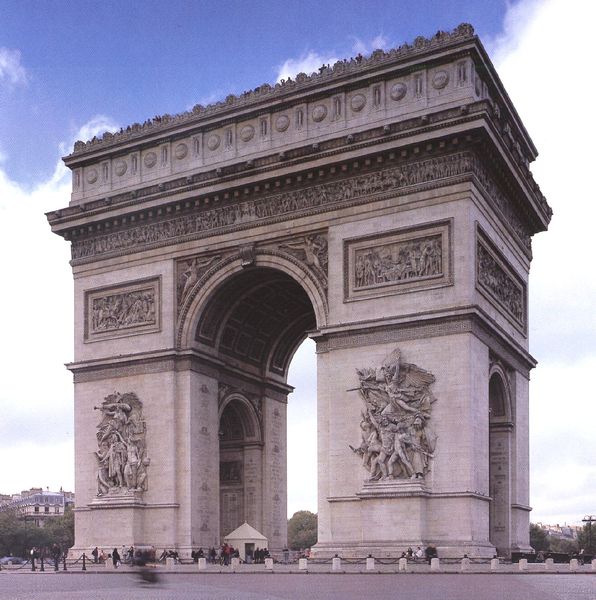
Titel: Arc de Triomphe de l’Étoile in Paris
Künstler: Jean-Francois-Thérèse Chalgrin
Standort: Paris, Arc de Triomphe de l’Etoile (EU - F - Ile-de-France)
Schlagwörter: blau, himmel, weiß, wolken, menschen, frau, grau, paris, schwarz, strasse, haus, weg, leute, architektur, stein, engel, bogen, tag, platz, krieg, hoch, tor, foto, fotografie, eckig, denkmal, photo, wolkne, zelt, monument, triumphbogen, gewolbe, siege, champs eleysee, in der stadt